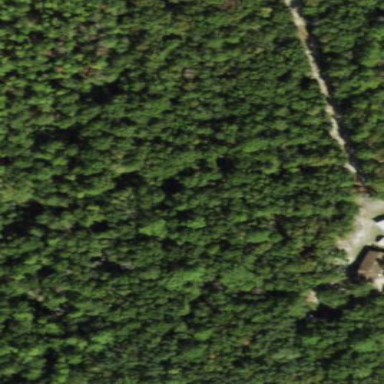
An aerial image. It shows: Mixed woodland with various types of leaves.